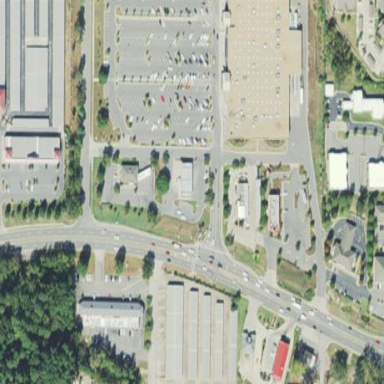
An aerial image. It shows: Retail area.